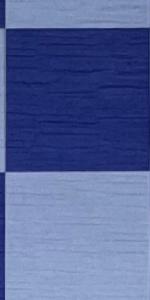
Label: Empty